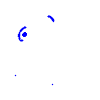
Particle: pion